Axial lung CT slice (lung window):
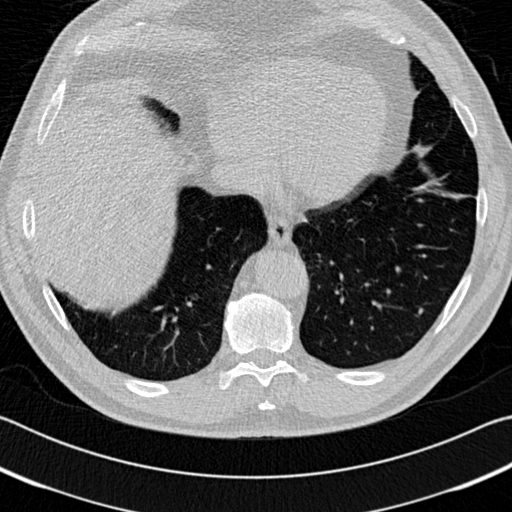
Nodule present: yes
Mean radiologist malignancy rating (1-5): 3